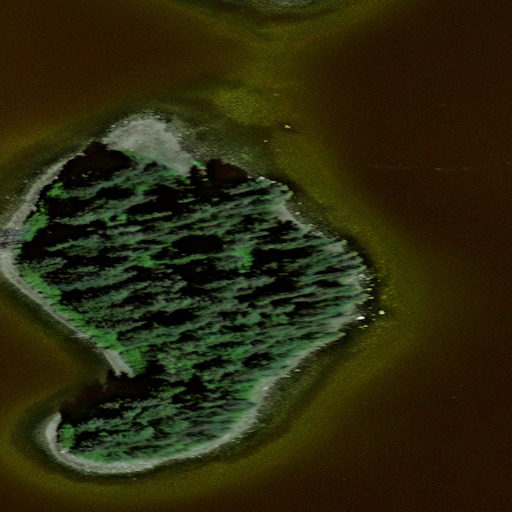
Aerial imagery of island in Alaska named Gregson Island containing only unknown